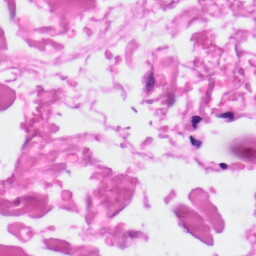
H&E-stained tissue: Skin